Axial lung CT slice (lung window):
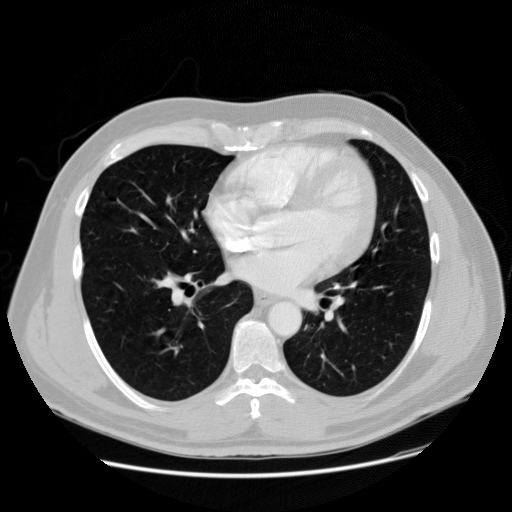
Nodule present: no